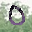
Label: 0